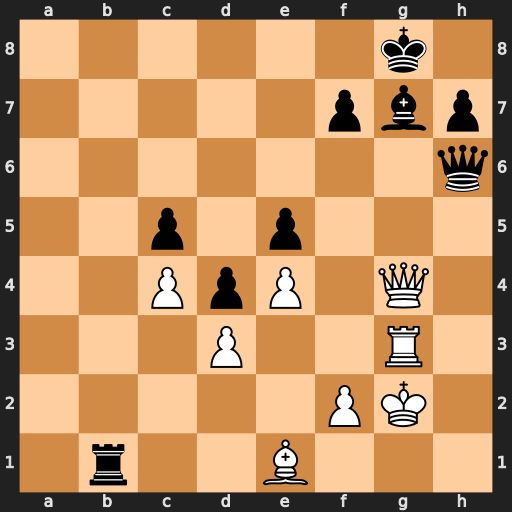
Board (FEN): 6k1/5pbp/7q/2p1p3/2PpP1Q1/3P2R1/5PK1/1r2B3
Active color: w
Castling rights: -
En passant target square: -
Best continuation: Qc8#